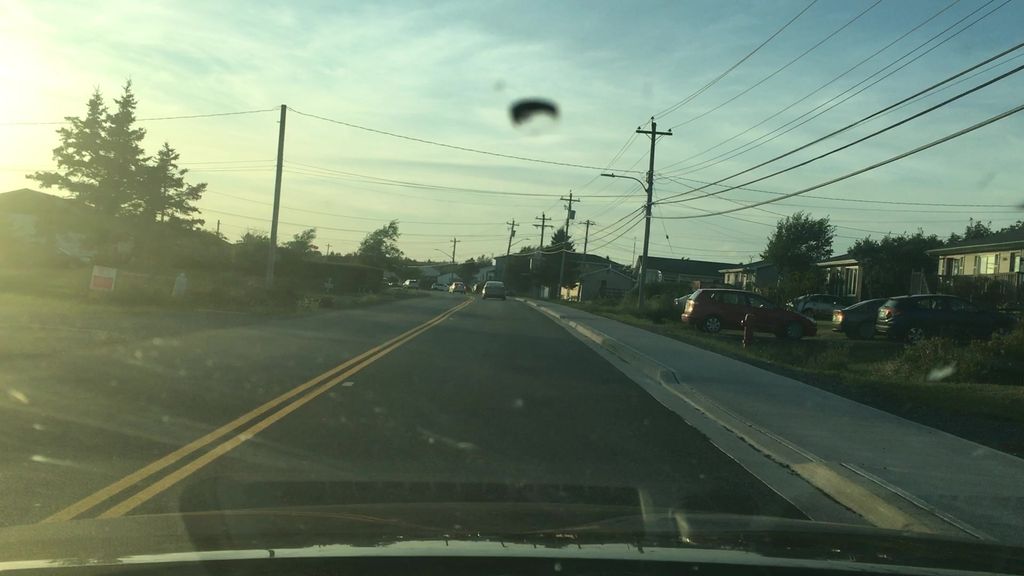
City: halifax